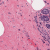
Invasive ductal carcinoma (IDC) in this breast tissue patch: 1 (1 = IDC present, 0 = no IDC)